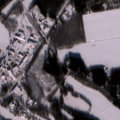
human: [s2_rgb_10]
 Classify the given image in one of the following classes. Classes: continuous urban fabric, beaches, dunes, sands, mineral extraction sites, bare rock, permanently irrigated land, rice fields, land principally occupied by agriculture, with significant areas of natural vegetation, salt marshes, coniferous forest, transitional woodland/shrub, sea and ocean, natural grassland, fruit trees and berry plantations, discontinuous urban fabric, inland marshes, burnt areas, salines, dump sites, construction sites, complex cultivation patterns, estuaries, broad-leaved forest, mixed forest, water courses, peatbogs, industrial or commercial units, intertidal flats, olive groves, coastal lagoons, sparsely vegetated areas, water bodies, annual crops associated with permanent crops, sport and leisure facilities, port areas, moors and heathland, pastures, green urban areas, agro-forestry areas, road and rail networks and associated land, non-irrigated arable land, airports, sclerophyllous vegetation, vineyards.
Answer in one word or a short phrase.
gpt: discontinuous urban fabric, industrial or commercial units, non-irrigated arable land, land principally occupied by agriculture, with significant areas of natural vegetation, coniferous forest, mixed forest, water courses